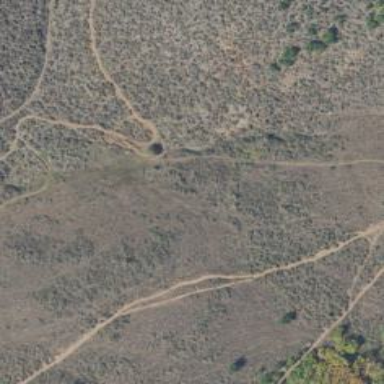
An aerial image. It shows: Path.